Question: I'm trying to do this using text with jQuery:

I need to have an array and add images from it in a balise p each x words. (x is a random number).
With jQuery it's easy to count words:
'''
var count = $("#example1").text().replace(/ /g,'').length;
'''
How can I randomly add images into the text?
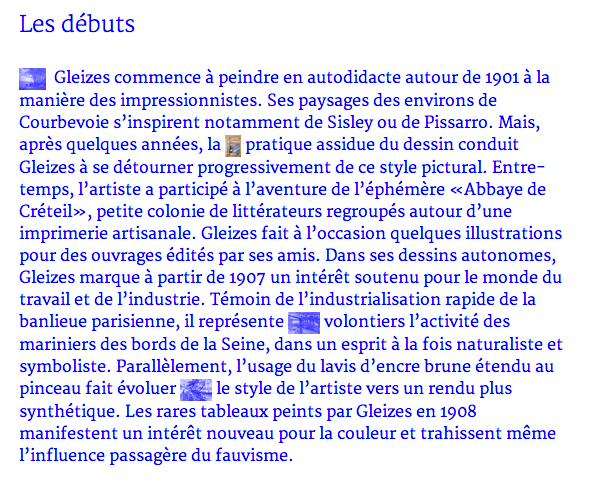
Answer: You have to replace the whole html(the one with only text) by the new html, which includes images:
html:
'''
<div>one two three</div>
'''
js:
'''
var wordList = $("div").html().split(' ');
var newHtml = '';
$.each(wordList, function(index, word){
newHtml += ' ' + word;
if (index == 1) {
newHtml += '<img src="http://www.newarkadvertiser.co.uk/weather/icons/white-cloud.gif" />'
}
});
$('div').html(newHtml)
'''
example on <URL>